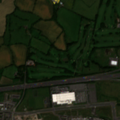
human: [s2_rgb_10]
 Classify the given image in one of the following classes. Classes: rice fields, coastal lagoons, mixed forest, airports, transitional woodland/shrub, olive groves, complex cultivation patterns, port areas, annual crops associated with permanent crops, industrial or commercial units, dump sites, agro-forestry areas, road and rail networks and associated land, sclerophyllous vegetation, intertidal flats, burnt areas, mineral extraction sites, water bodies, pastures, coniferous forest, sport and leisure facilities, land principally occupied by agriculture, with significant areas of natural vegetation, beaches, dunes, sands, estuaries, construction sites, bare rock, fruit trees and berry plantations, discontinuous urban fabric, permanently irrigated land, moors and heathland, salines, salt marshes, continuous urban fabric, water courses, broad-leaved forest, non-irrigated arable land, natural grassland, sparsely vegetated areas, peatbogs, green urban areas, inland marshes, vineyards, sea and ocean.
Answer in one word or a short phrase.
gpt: discontinuous urban fabric, industrial or commercial units, road and rail networks and associated land, green urban areas, sport and leisure facilities, non-irrigated arable land